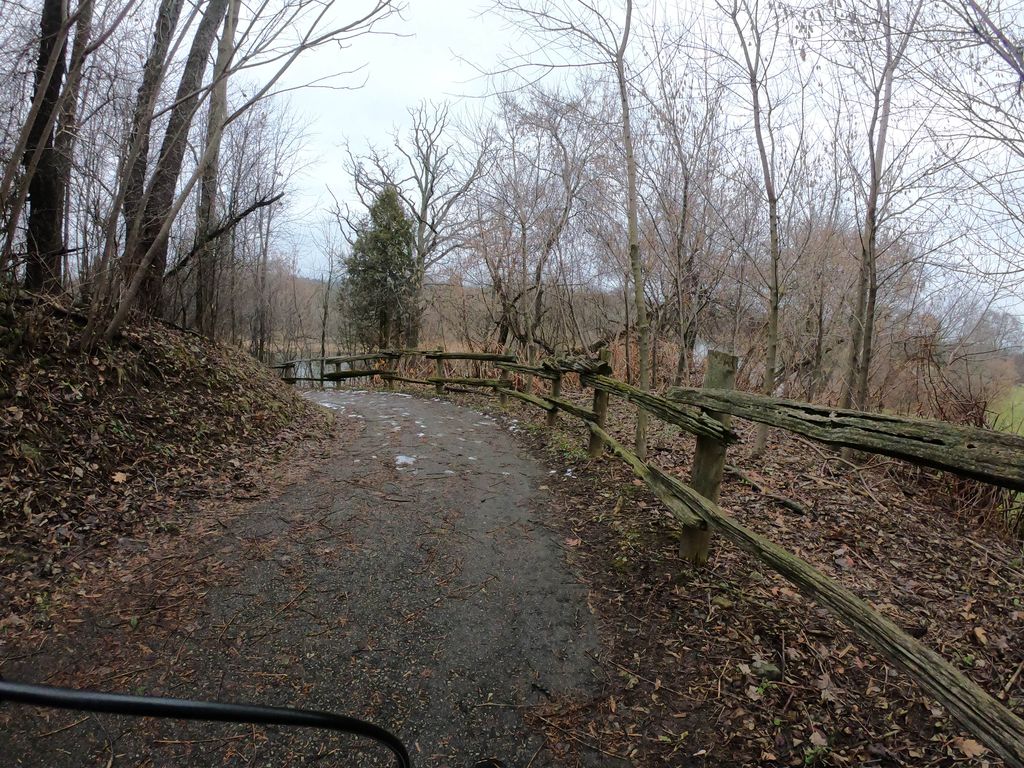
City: kitchener-waterloo